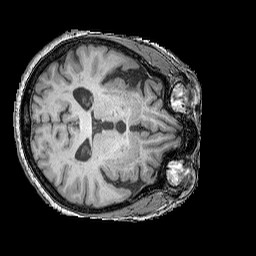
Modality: T1w
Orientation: axial
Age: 76
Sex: female
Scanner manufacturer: siemens
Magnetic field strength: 3 T
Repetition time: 2.25 s
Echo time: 0.00411 s